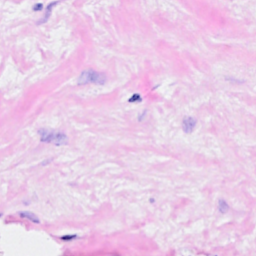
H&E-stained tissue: Breast